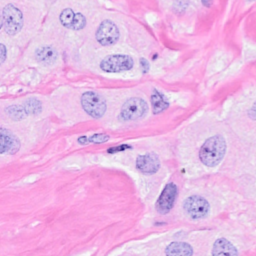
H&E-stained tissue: Breast